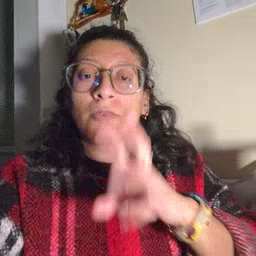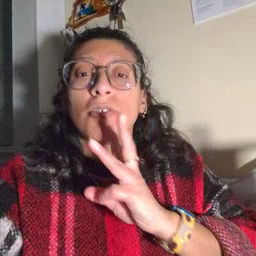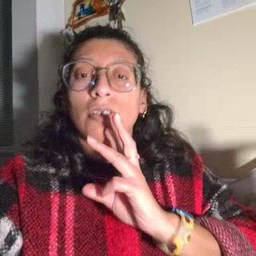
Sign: water